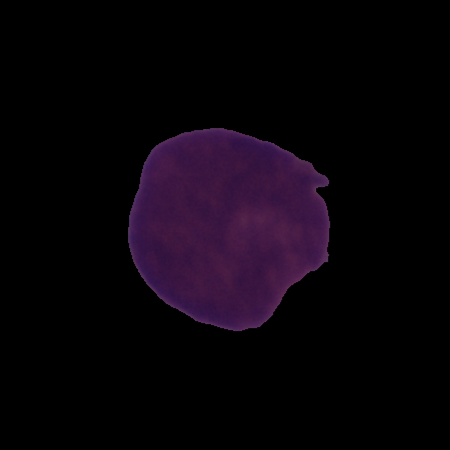
Label: cancer